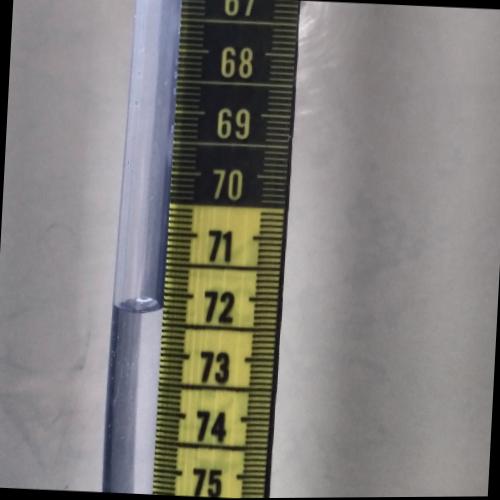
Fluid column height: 72.3 cm